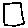
Label: square